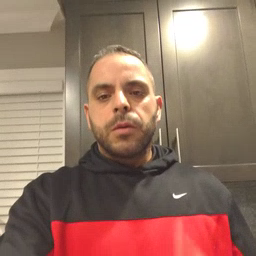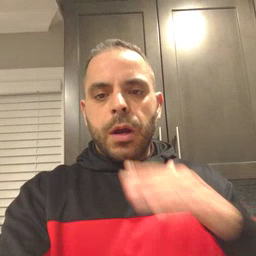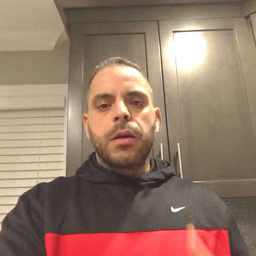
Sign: quiet